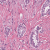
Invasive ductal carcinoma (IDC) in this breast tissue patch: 1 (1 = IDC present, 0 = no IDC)